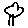
Label: tree